Question: I'm working on a project where I will use homography as features in a classifier. My problem is in automatically calculating homographies, i'm using SIFT descriptors to find the points between the two images on which to calculate homography but SIFT are giving me very poor results, hence i can't use them in my work.
I'm using OpenCV 2.4.3.
At first I was using SURF, but I had similar results and I decided to use SIFT which are slower but more precise. My first guess was that the image resolution in my dataset was too low but i ran my algorithm on a state-of-the-art dataset (Pointing 04) and I obtained pretty much the same results, so the problem lies in what I do and not in my dataset.
The match between the SIFT keypoints found in each image is done with the FlannBased matcher, i tried the BruteForce one but the results were again pretty much the same.
This is an example of the match I found (image from Pointing 04 dataset)

The above image shows how poor is the match found with my program. Only 1 point is a correct match. I need (at least) 4 correct matches for what I have to do.
Here is the code i use:
This is the function that extracts SIFT descriptors from each image
'''
void extract_sift(const Mat &img, vector<KeyPoint> &keypoints, Mat &descriptors, Rect* face_rec) {
// Create masks for ROI on the original image
Mat mask1 = Mat::zeros(img.size(), CV_8U); // type of mask is CV_8U
Mat roi1(mask1, *face_rec);
roi1 = Scalar(255, 255, 255);
// Extracts keypoints in ROIs only
Ptr<DescriptorExtractor> featExtractor;
Ptr<FeatureDetector> featDetector;
Ptr<DescriptorMatcher> featMatcher;
featExtractor = new SIFT();
featDetector = FeatureDetector::create("SIFT");
featDetector->detect(img,keypoints,mask1);
featExtractor->compute(img,keypoints,descriptors);
}
'''
This is the function that matches two images' descriptors
'''
void match_sift(const Mat &img1, const Mat &img2, const vector<KeyPoint> &kp1,
const vector<KeyPoint> &kp2, const Mat &descriptors1, const Mat &descriptors2,
vector<Point2f> &p_im1, vector<Point2f> &p_im2) {
// Matching descriptor vectors using FLANN matcher
Ptr<DescriptorMatcher> matcher = DescriptorMatcher::create("FlannBased");
std::vector< DMatch > matches;
matcher->match( descriptors1, descriptors2, matches );
double max_dist = 0; double min_dist = 100;
// Quick calculation of max and min distances between keypoints
for( int i = 0; i < descriptors1.rows; ++i ){
double dist = matches[i].distance;
if( dist < min_dist ) min_dist = dist;
if( dist > max_dist ) max_dist = dist;
}
// Draw only the 4 best matches
std::vector< DMatch > good_matches;
// XXX: DMatch has no sort method, maybe a more efficent min extraction algorithm can be used here?
double min=matches[0].distance;
int min_i = 0;
for( int i = 0; i < (matches.size()>4?4:matches.size()); ++i ) {
for(int j=0;j<matches.size();++j)
if(matches[j].distance < min) {
min = matches[j].distance;
min_i = j;
}
good_matches.push_back( matches[min_i]);
matches.erase(matches.begin() + min_i);
min=matches[0].distance;
min_i = 0;
}
Mat img_matches;
drawMatches( img1, kp1, img2, kp2,
good_matches, img_matches, Scalar::all(-1), Scalar::all(-1),
vector<char>(), DrawMatchesFlags::NOT_DRAW_SINGLE_POINTS );
imwrite("imgMatch.jpeg",img_matches);
imshow("",img_matches);
waitKey();
for( int i = 0; i < good_matches.size(); i++ )
{
// Get the points from the best matches
p_im1.push_back( kp1[ good_matches[i].queryIdx ].pt );
p_im2.push_back( kp2[ good_matches[i].trainIdx ].pt );
}
}
'''
And these functions are called here:
'''
extract_sift(dataset[i].img,dataset[i].keypoints,dataset[i].descriptors,face_rec);
'''
[...]
'''
// Extract keypoints from i+1 image and calculate homography
extract_sift(dataset[i+1].img,dataset[i+1].keypoints,dataset[i+1].descriptors,face_rec);
dataset[front].points_r.clear(); // XXX: dunno if clearing the points every time is the best way to do it..
match_sift(dataset[front].img,dataset[i+1].img,dataset[front].keypoints,dataset[i+1].keypoints,
dataset[front].descriptors,dataset[i+1].descriptors,dataset[front].points_r,dataset[i+1].points_r);
dataset[i+1].H = findHomography(dataset[front].points_r,dataset[i+1].points_r, RANSAC);
'''
Any help on how to improve the matching performance would be really appreciated, thanks.
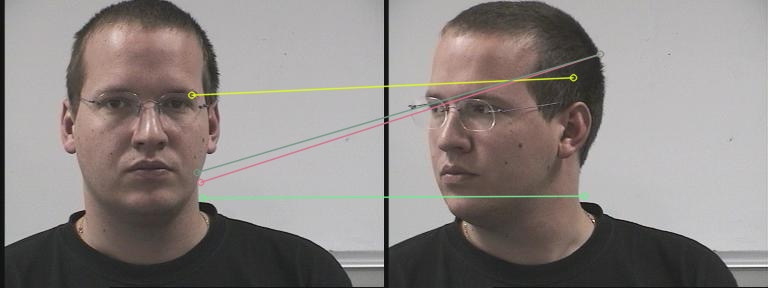
Answer: You apparently use the "best four points" in your code w.r.t. the distance of the matches. In other words, you consider that a match is valid if both descriptors are really similar. I believe this is wrong. Did you try to draw all of the matches? Many of them should be wrong, but many should be good as well.
The distance of a match just tells how similar both points are. This doesn't tell if the match is coherent geometrically. Selecting the best matches should definitely consider the geometry.
Here is how I would do:
1. Detect the corners (you already do this)
2. Find the matches (you already do this)
3. Try to find a homography transform between both images by using the matches (don't filter them before!) using findHomography(...)
4. findHomography(...) will tell you which are the inliers. Those are your good_matches.